Aerial crown-view tile of a tropical tree (Barro Colorado Island, Panama), acquired 20240918:
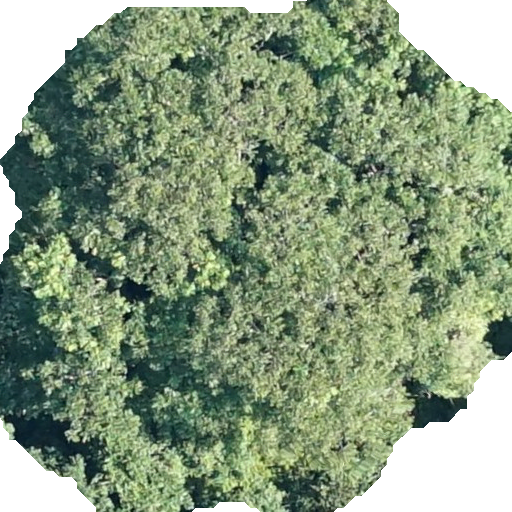
Species: Dipteryx oleifera
GBIF accepted scientific name: Dipteryx oleifera
Crown area: 361.613 m²